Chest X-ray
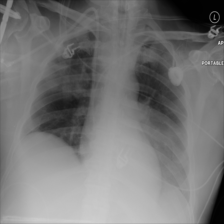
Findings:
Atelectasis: positive
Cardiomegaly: negative
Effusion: positive
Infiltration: positive
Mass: negative
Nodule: negative
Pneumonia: negative
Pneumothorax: negative
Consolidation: negative
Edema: negative
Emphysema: negative
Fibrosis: negative
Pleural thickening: negative
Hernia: negative